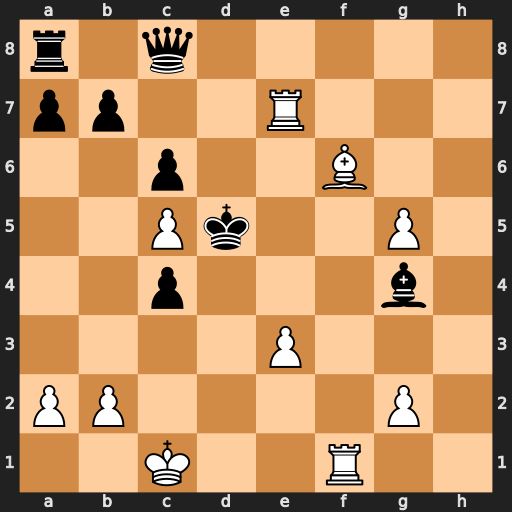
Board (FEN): r1q5/pp2R3/2p2B2/2Pk2P1/2p3b1/4P3/PP4P1/2K2R2
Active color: w
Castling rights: -
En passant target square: -
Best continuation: Re5#